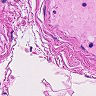
Metastatic tissue present: no